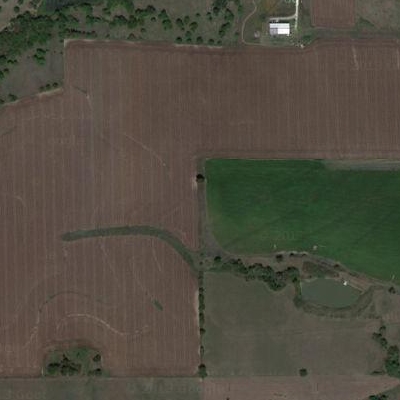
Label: bField